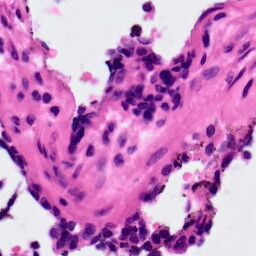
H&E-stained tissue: Ovarian